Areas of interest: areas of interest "Parking Lot"
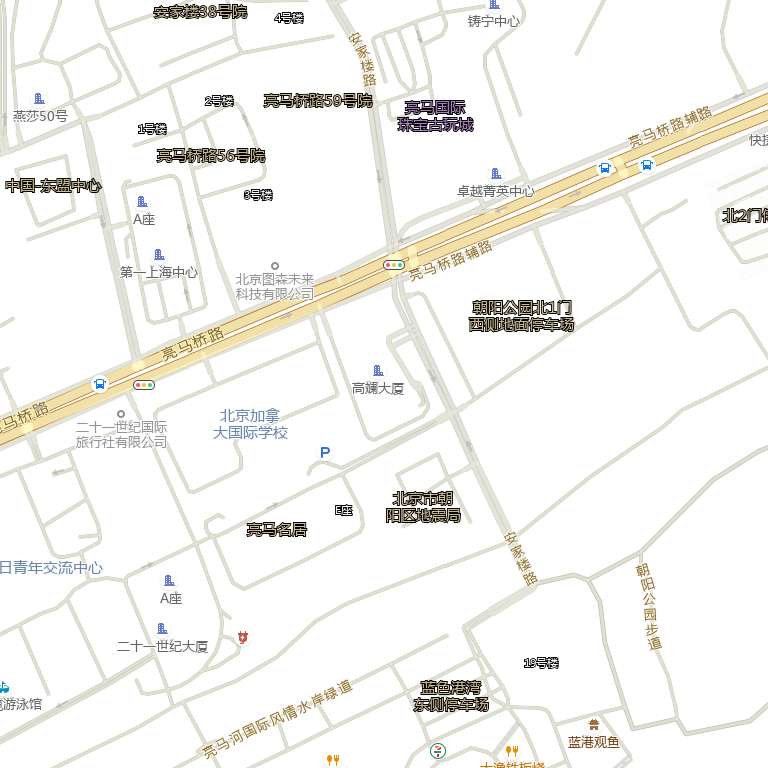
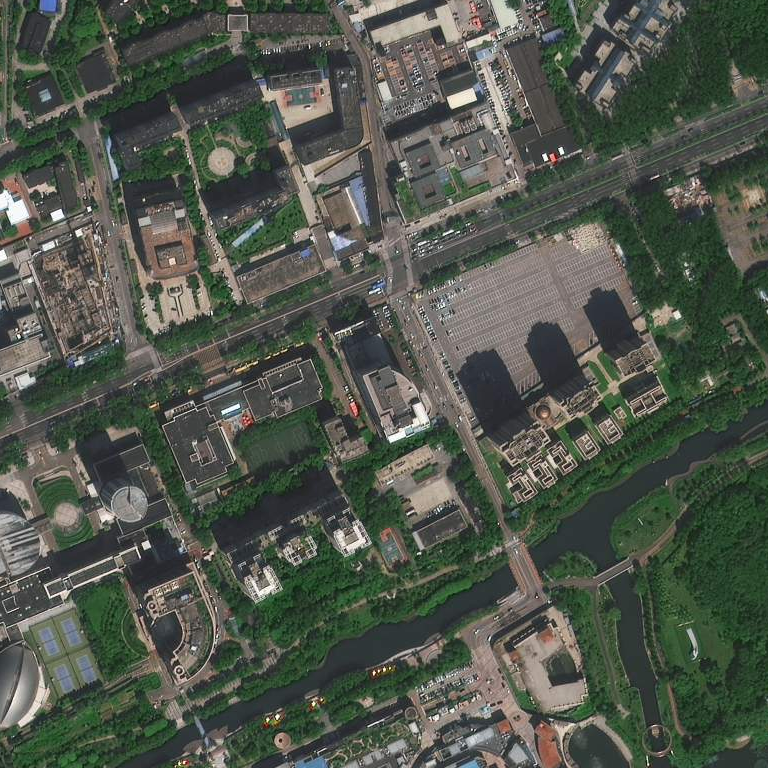